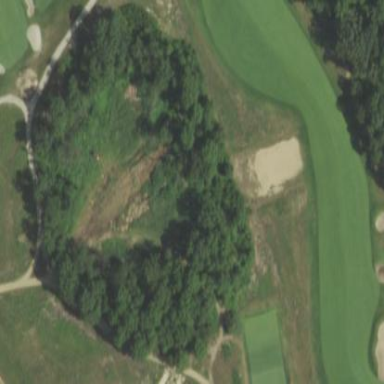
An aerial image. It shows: Grassy area designated as golf fairway.